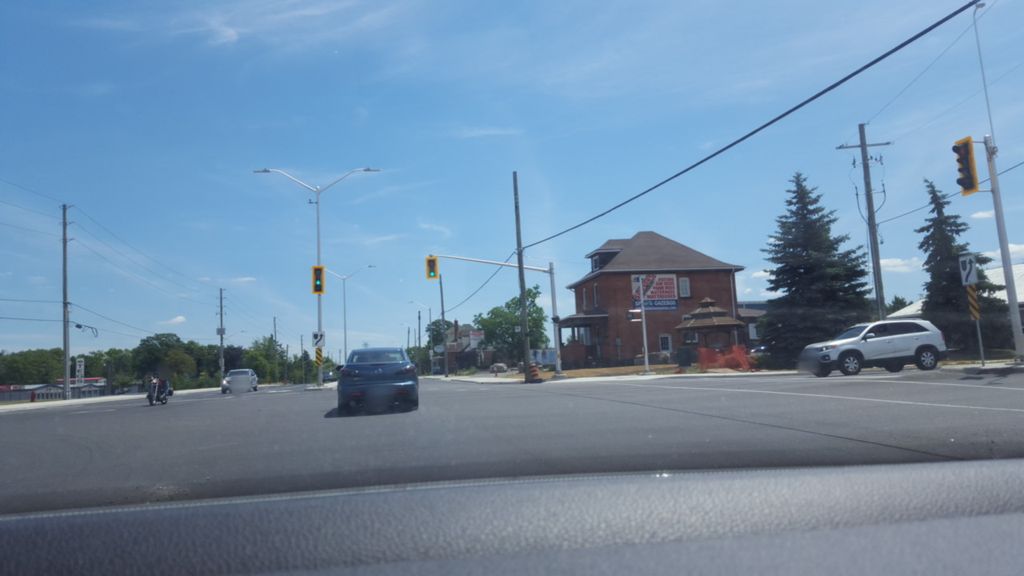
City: hamilton